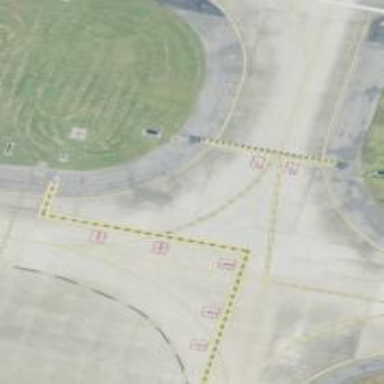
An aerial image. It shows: Image of taxiway at airport.